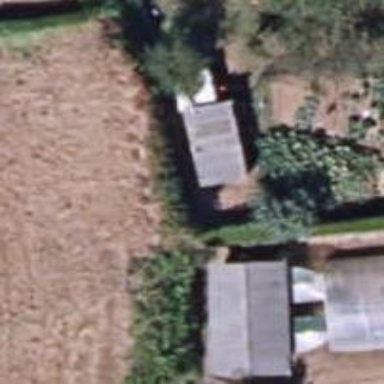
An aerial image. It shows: Fence is in the image.